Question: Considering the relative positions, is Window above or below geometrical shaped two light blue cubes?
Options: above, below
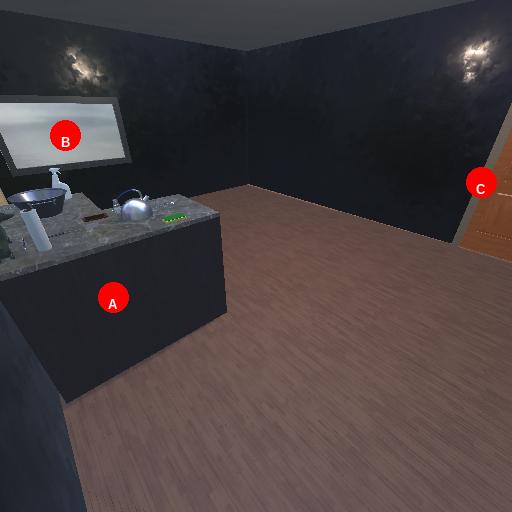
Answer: above